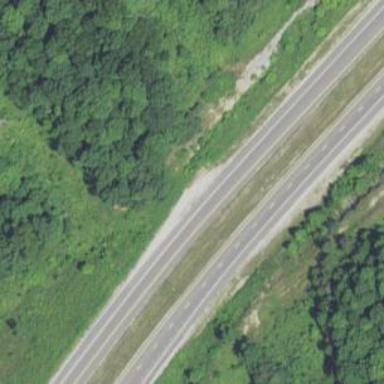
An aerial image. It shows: Expressway with asphalt surface and classified as primary highway.